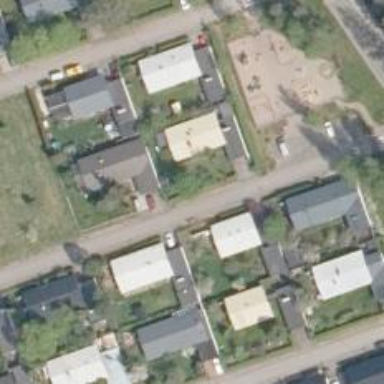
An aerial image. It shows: Charming neighbourhood.